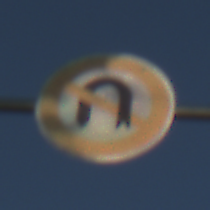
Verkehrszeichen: VerbotWenden
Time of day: MorningAfternoon
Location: Outdoor (Nature)
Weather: PartlyCloudy
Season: NotSpecified
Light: Natural